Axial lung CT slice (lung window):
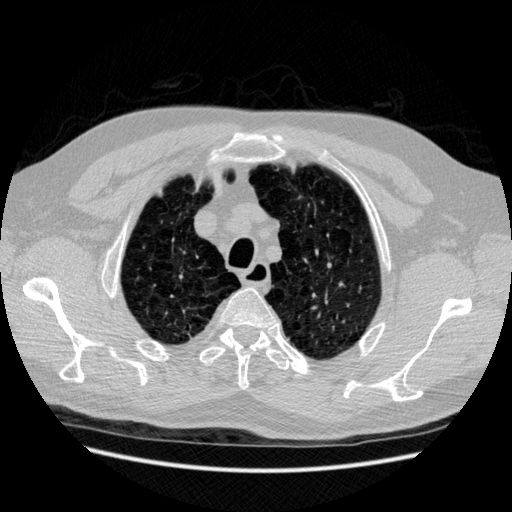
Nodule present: no